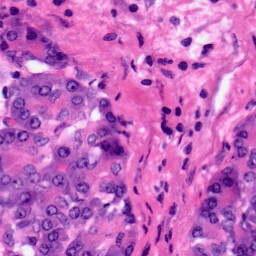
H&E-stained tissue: Pancreatic